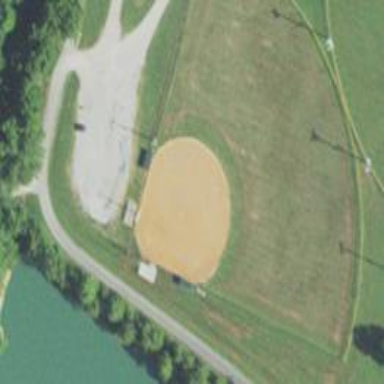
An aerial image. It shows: Softball pitch for leisure sports.